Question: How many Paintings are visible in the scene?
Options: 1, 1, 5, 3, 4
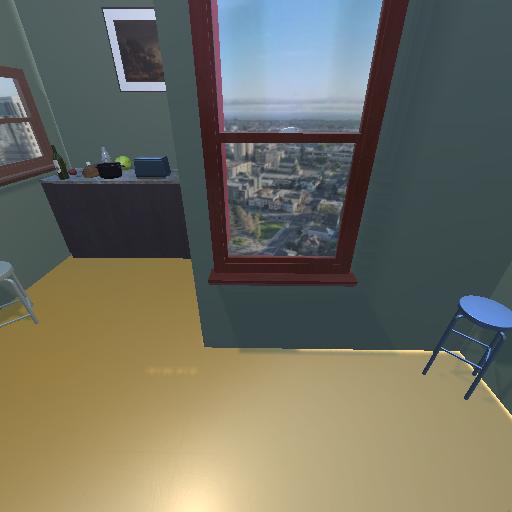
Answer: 1